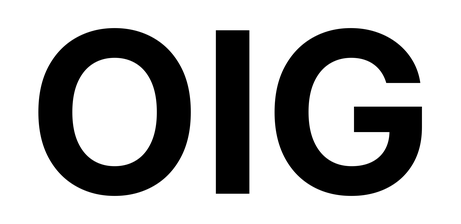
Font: Inter_Bold